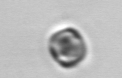
Label: Thalassiosira